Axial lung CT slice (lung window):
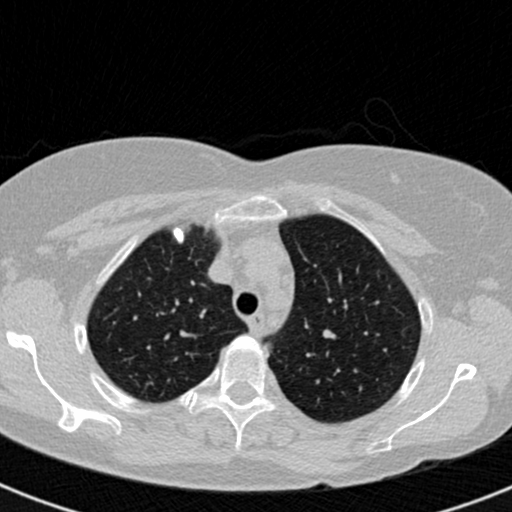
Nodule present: no